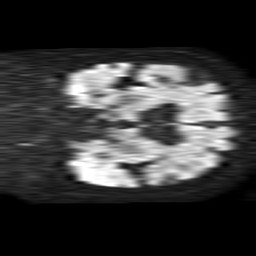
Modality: TRACE
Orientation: coronal
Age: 76
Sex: female
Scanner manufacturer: philips
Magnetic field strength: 1.5 T
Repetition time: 4.6 s
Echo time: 0.08517 s